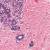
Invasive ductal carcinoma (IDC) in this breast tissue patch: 0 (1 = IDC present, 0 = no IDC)